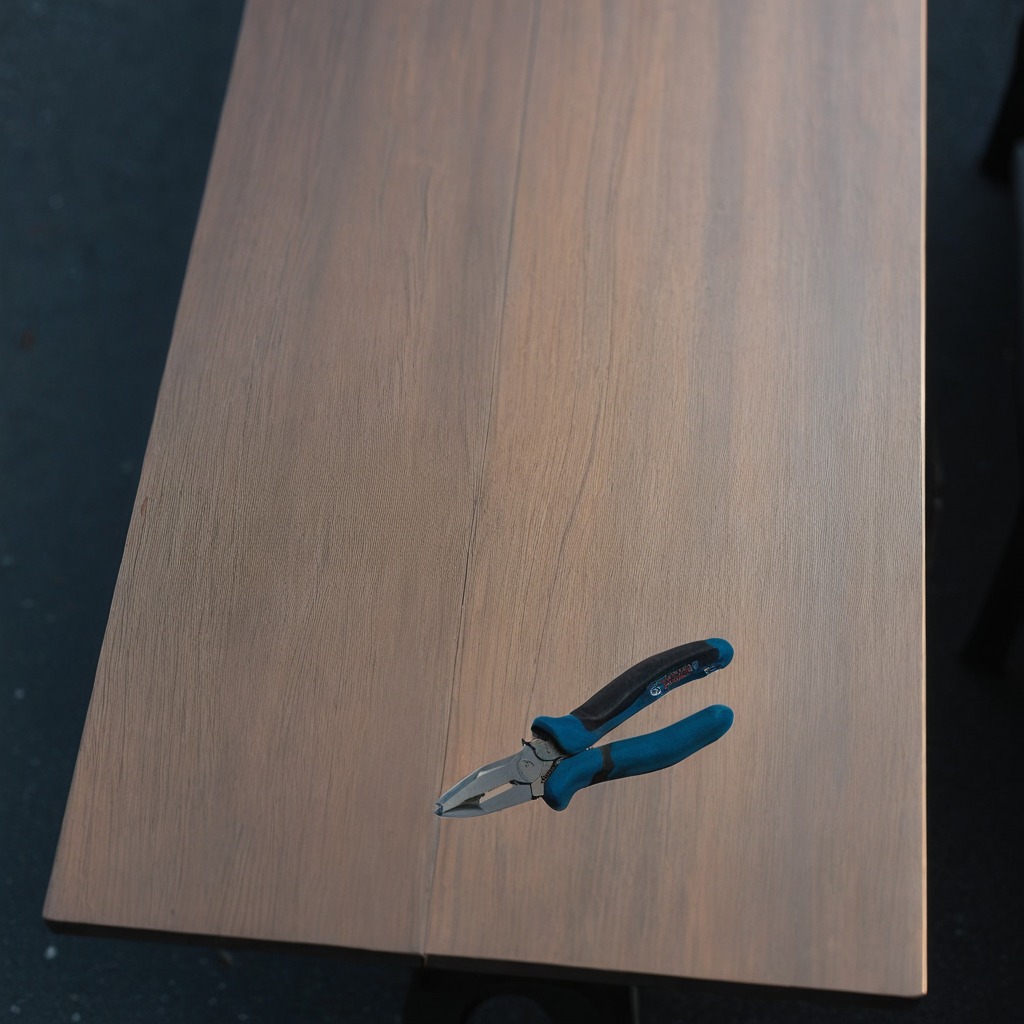
A plier lies on a table in a small garage at twilight.